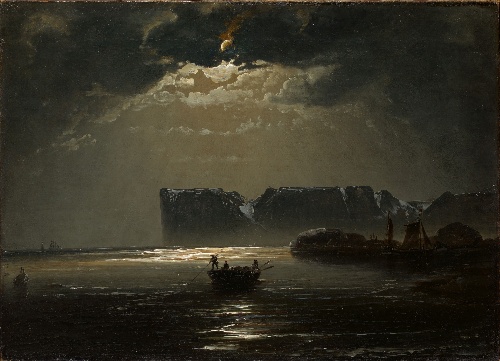
Title: The North Cape by Moonlight
Artist: Peder Balke
Artist bio: Norwegian, Helgøya, Nes 1804–1887 Oslo (Kristiania)
Date: 1848
Classification: Paintings
Medium: Oil on canvas
Dimensions: 24 7/16 x 33 7/16 in. (62 x 85 cm)
Department: European Paintings
Credit line: Gift of Christen Sveaas, in celebration of the Museum's 150th Anniversary, 2019
Accession year: 2019
Repository: Metropolitan Museum of Art, New York, NY
Tags: Seascapes|Night|Boats